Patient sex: M
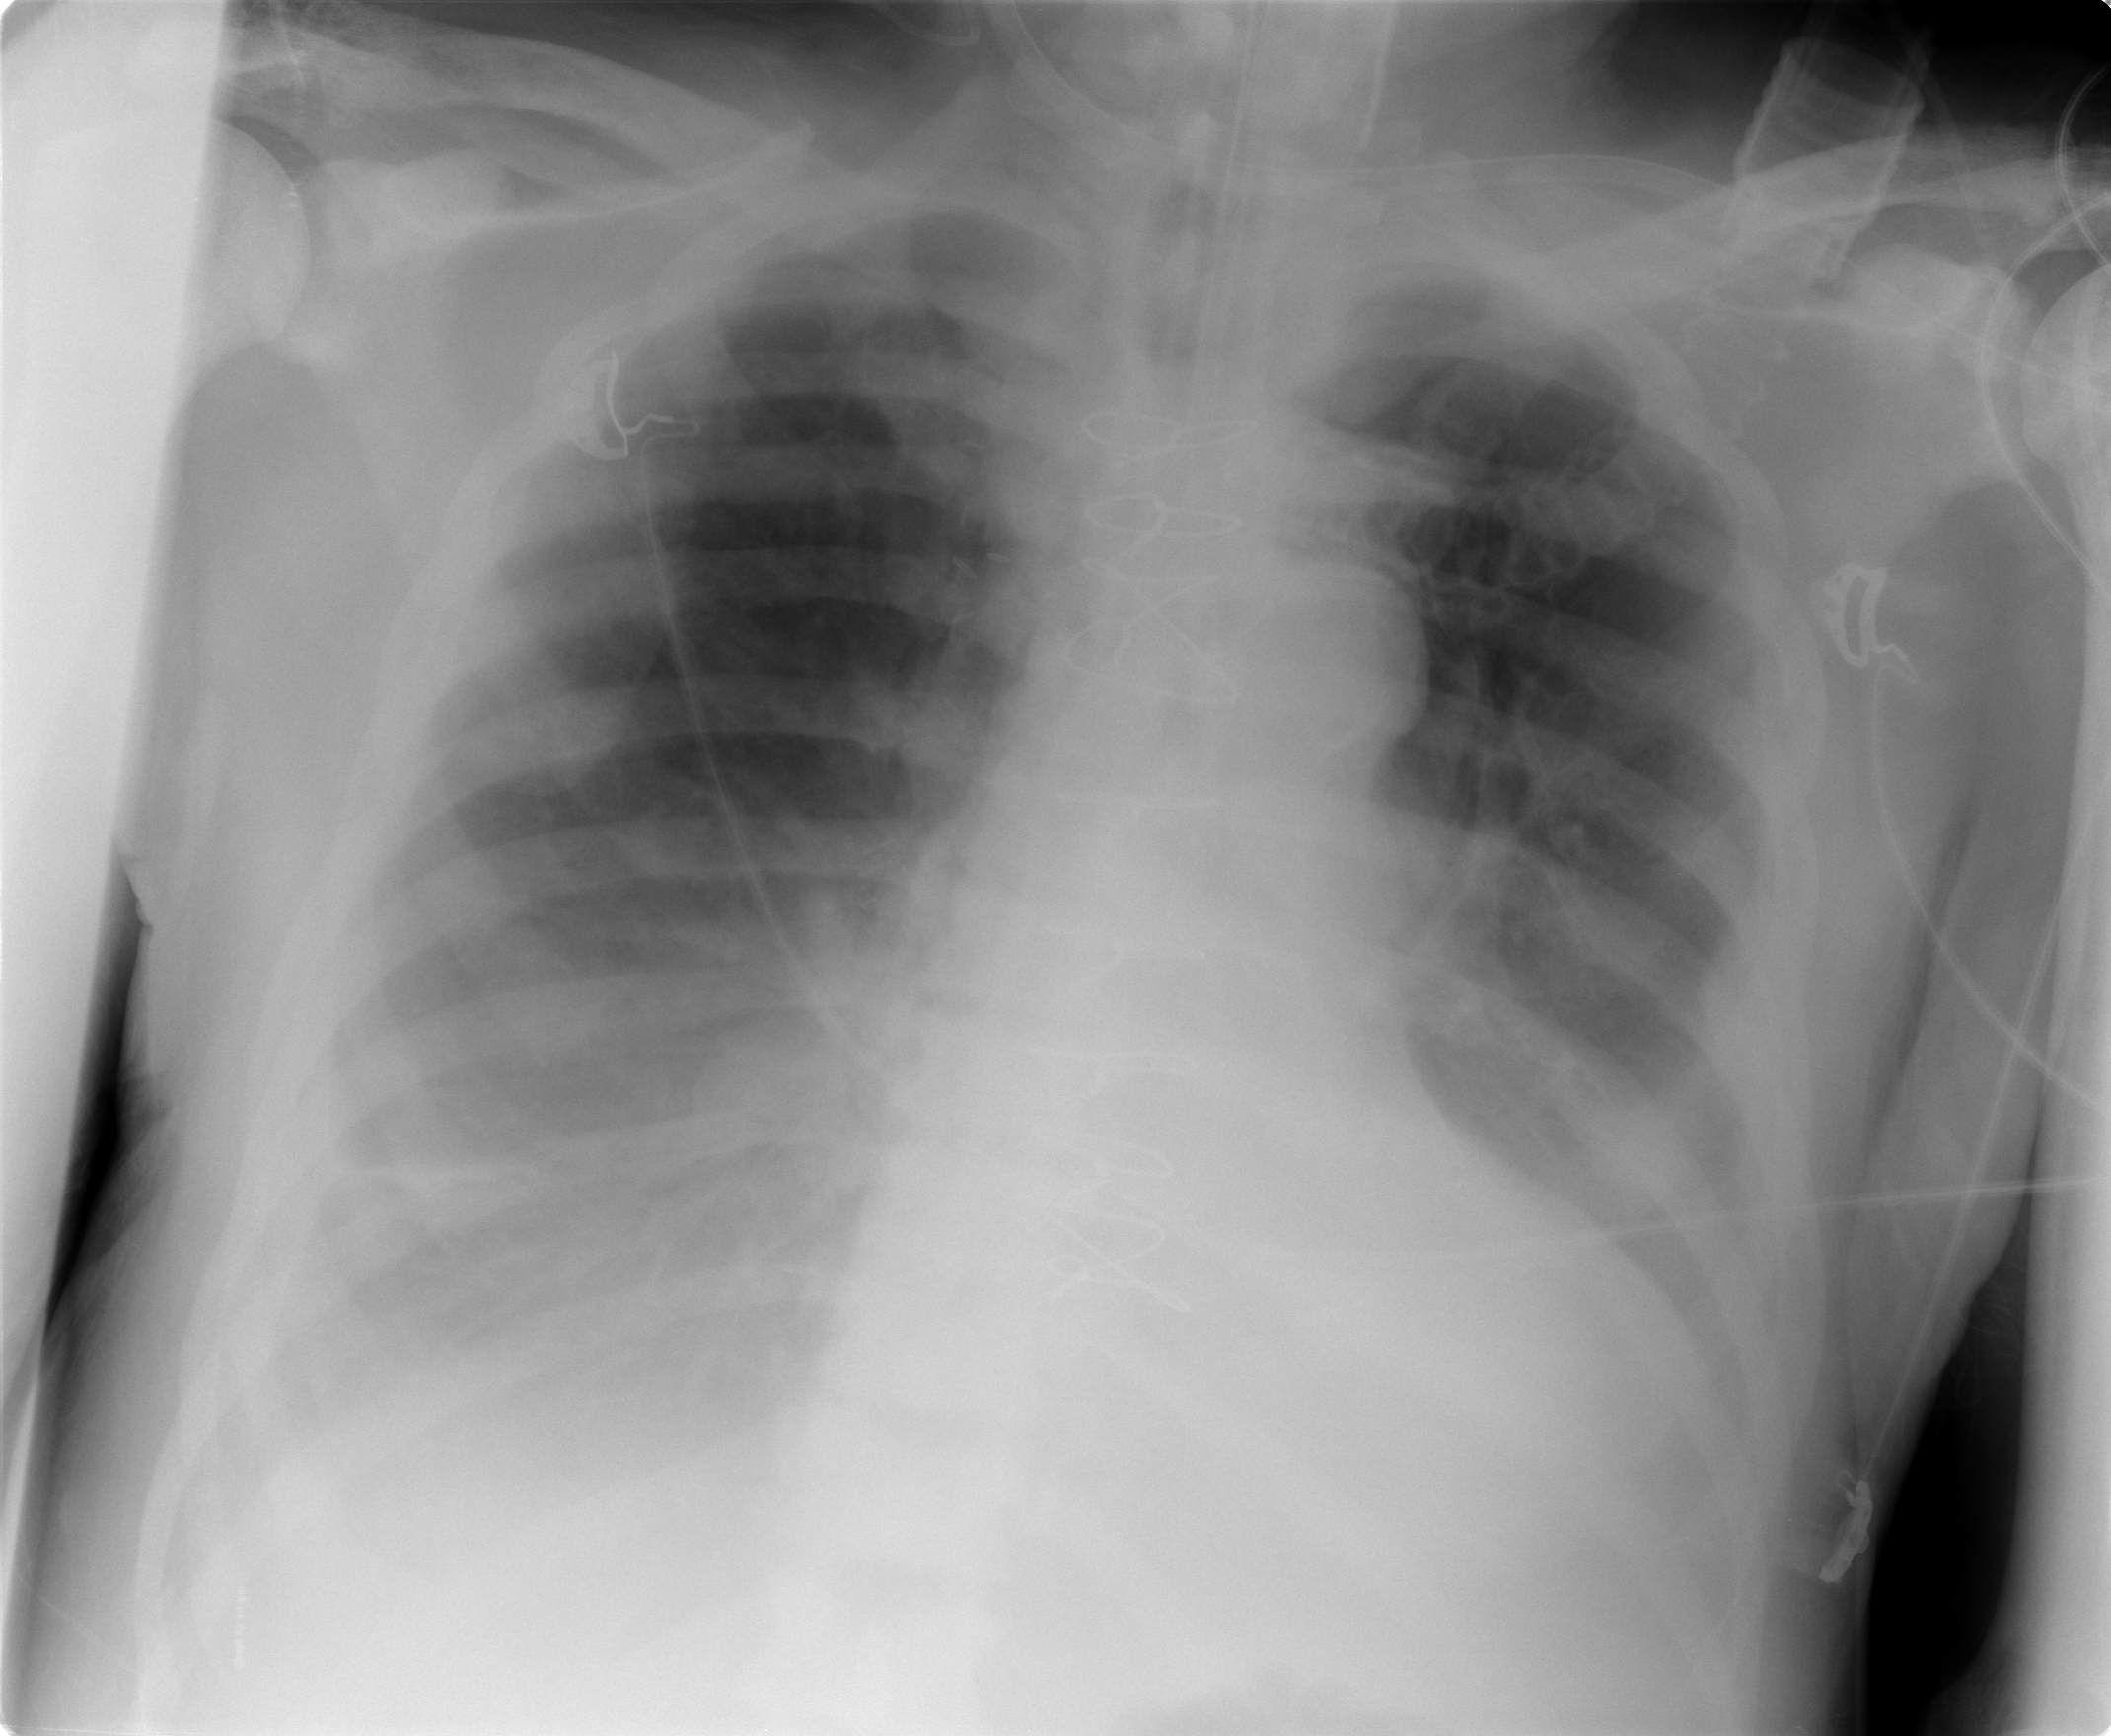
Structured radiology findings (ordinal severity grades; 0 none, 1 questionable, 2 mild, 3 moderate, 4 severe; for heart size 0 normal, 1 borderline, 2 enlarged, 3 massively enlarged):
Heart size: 0
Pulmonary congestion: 0
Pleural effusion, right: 3
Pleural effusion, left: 2
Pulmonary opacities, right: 0
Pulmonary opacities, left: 0
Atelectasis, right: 2
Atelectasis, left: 2